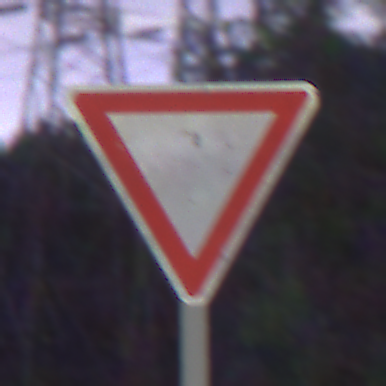
Verkehrszeichen: VorfahrtGewaehren
Umgebung: Outdoor, Suburban
Tageszeit: Night
Wetter: PartlyCloudy
Licht: Artificial
Jahreszeit: NotSpecified
Kontrast: HighContrast